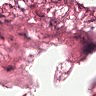
Metastatic tissue present: no